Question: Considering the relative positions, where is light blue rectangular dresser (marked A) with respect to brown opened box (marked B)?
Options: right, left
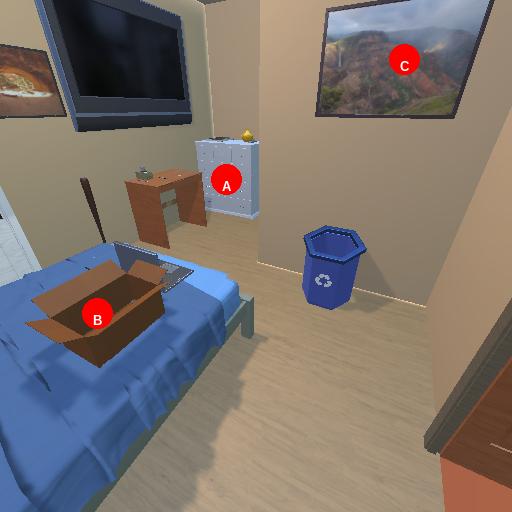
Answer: right